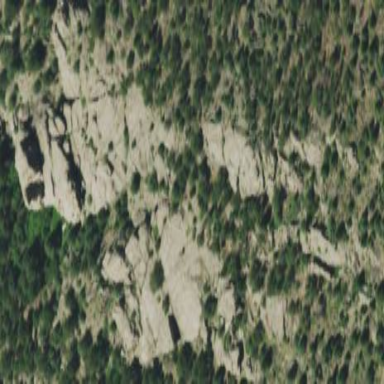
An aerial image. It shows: Landscape of bare rock.